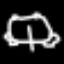
Label: frog